Interaction volume radius: 5 \u00c5
Interaction volume height: 25 \u00c5
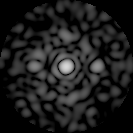
Disorder parameter: 0.8526